Field crop: maize
Growth stage: 2
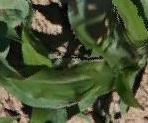
Species: maize